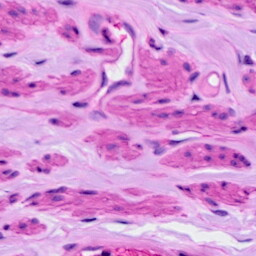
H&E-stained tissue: Ovarian